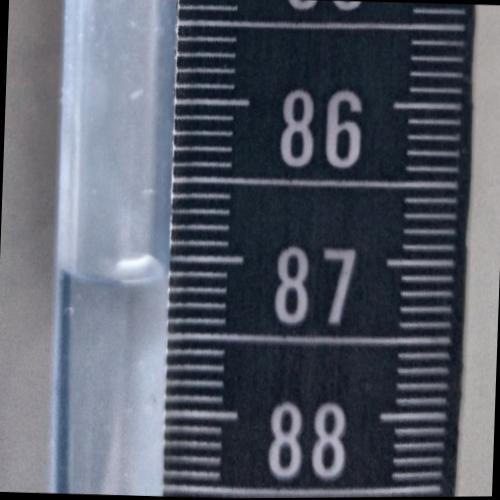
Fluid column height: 87.1 cm